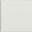
Piece: xx